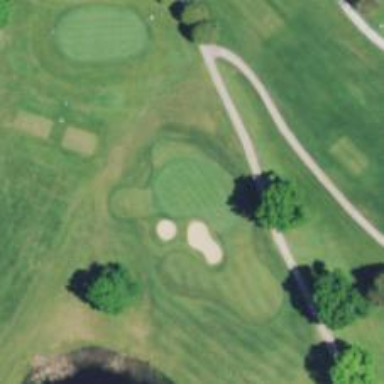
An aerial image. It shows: View of golf hole.